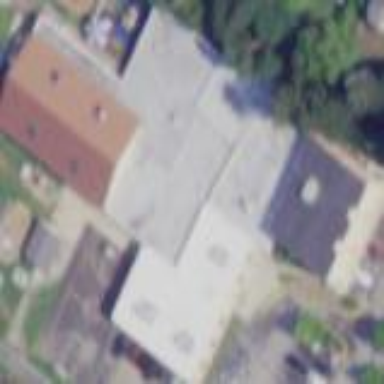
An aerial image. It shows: Building that houses fitness center.